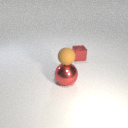
large red metal sphere to the left of small red metal cube